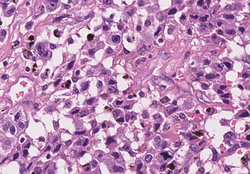
Tumor epithelial tissue: yes
Tumor-associated stroma tissue: no
Normal tissue: no